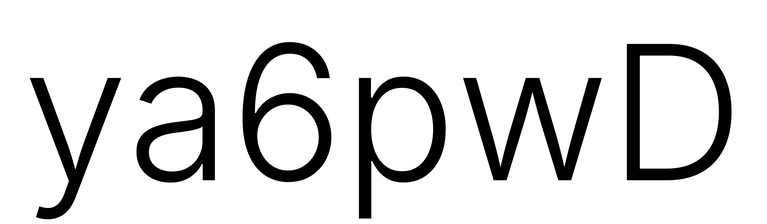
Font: Inter_Light